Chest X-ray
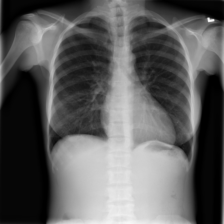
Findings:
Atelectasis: negative
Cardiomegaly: negative
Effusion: negative
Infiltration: negative
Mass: negative
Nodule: negative
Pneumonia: negative
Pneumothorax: negative
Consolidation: negative
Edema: negative
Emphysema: negative
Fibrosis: negative
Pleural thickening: negative
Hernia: negative